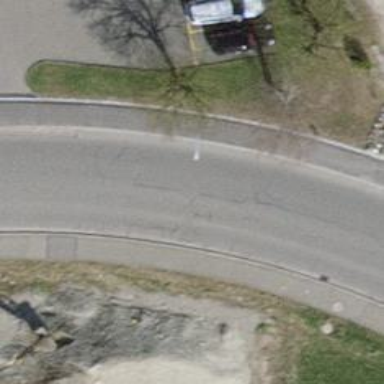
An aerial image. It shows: Asphalt residential road with dedicated cycle lane.